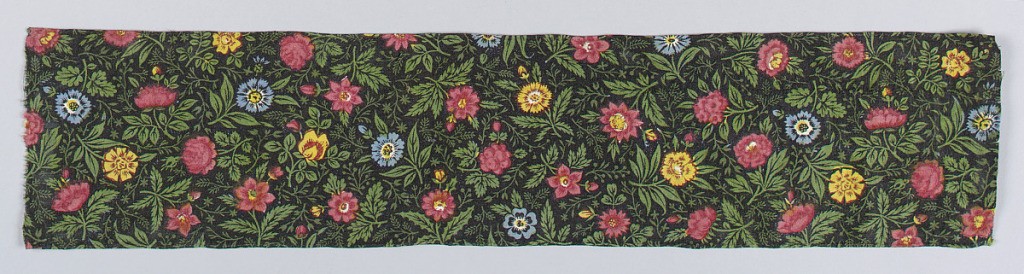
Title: Fragments
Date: ca. 1800
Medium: cotton Technique: block printed (two reds, black) and yellow and blue applied by brush on plain weave
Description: Two fragments of a non-directional pattern of small flowers in bright colors on a black background.